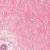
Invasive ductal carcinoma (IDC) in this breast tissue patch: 0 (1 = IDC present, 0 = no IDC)